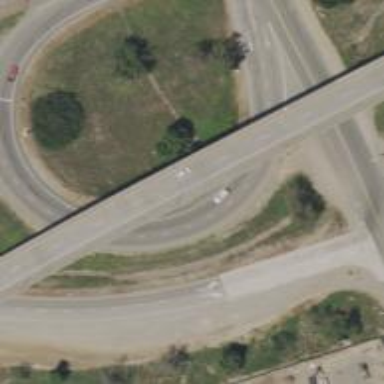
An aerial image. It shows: Asphalt motorway link.